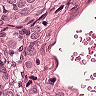
Metastatic tissue present: yes